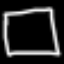
Label: square